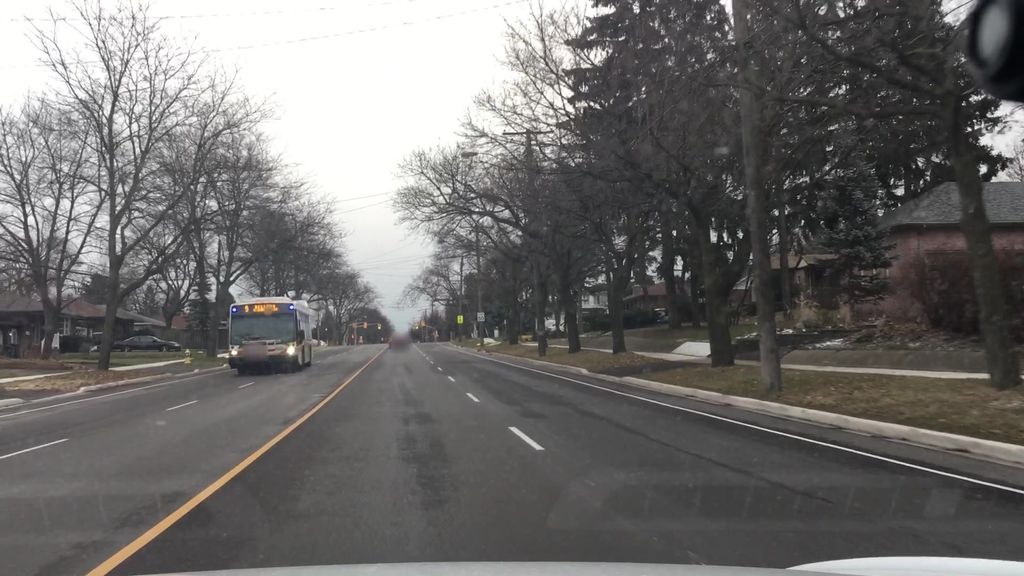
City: toronto